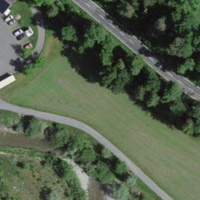
EUNIS habitat code: 44
Species observed at this site:
Populus tremula
Cardamine pratensis
Prunus padus